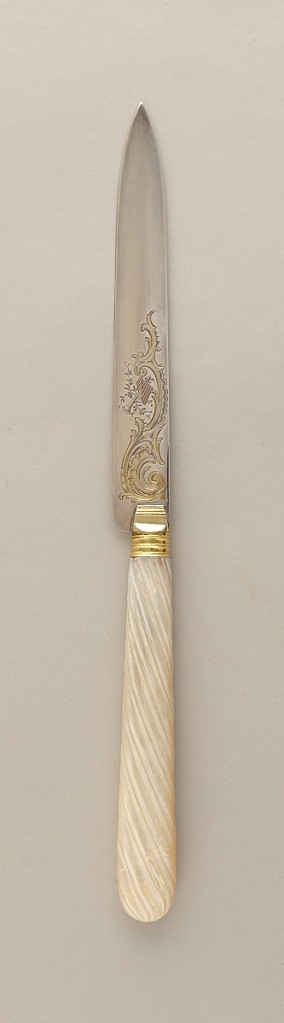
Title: Fruit Knife with Mother-of-Pearl Handle
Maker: François Nicoud, French, active Paris ca. 1875-1890
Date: ca. 1890
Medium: steel, gold plated, silver, mother of pearl
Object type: knife
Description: One of twelve fruit knives. Rectangular blade with pointed tip, surface adorned with engraved scrolling and spiral foliage decoration on lower half. Reverse side of blade devoid of decoration. Banded gold plated ferrule leads to mother of pearl handle, decorated with carved diagonal fluting, slightly widenning to rounded terminal.